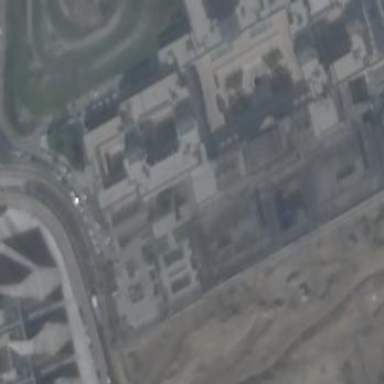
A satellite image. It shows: Building that serves as library.